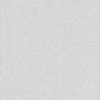
Label: dusty